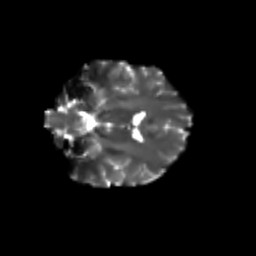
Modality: T2w
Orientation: coronal
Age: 28
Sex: female
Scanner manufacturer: siemens
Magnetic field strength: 3 T
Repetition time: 3.5 s
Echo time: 0.104 s